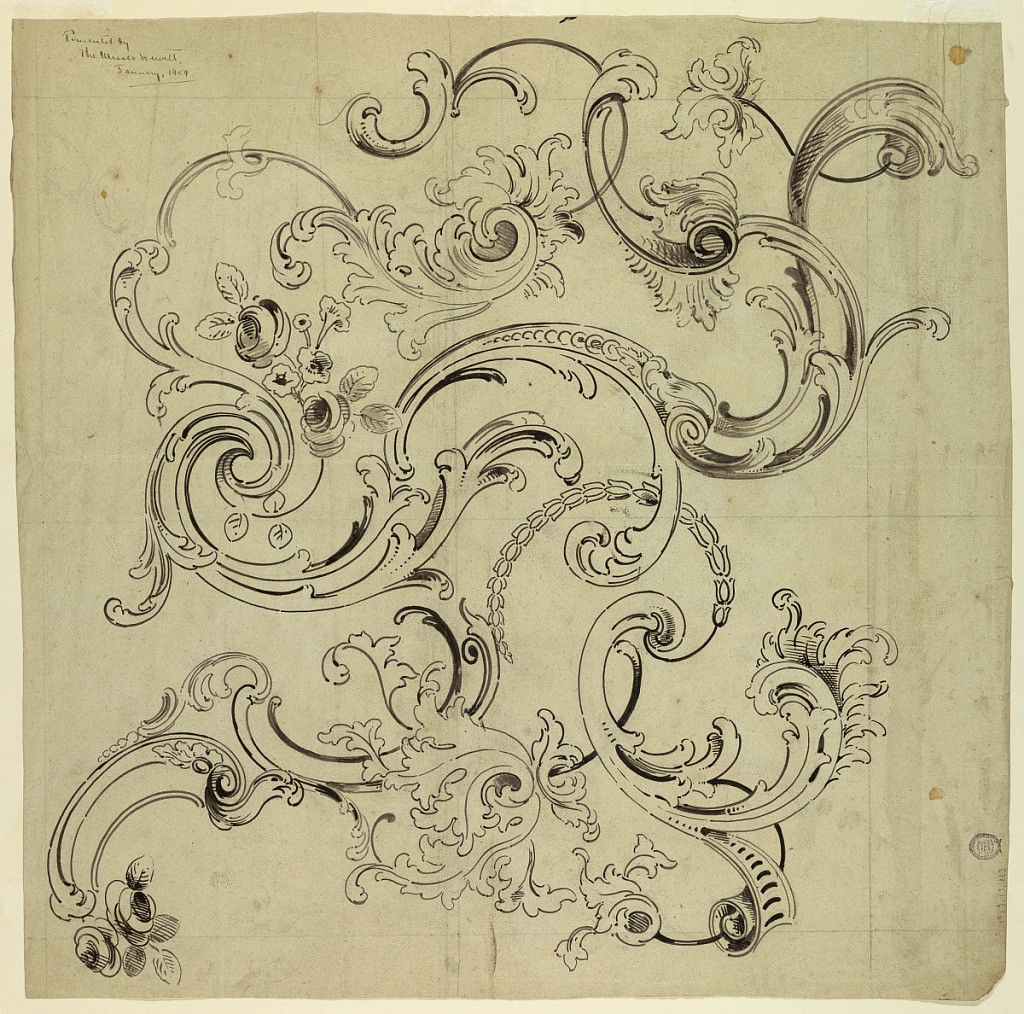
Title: Design for a Wallpaper or Textile
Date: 1820–1850
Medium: Graphite, brush and brown, black gouache on paper; verso: black paper
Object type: Drawing
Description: Recto: Scrolls with acanthus leaves and three festoons with roses. Verso, horizontally: Scrolls with acanthus motifs, bunches of roses, and a curved row of calyxes.